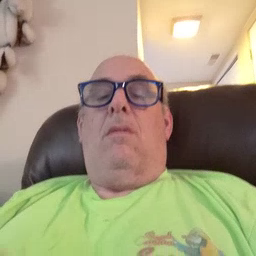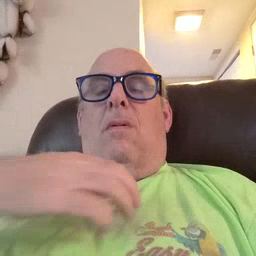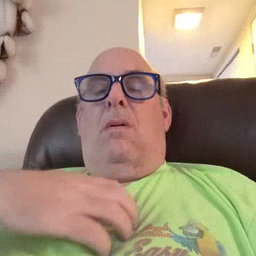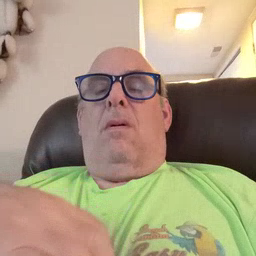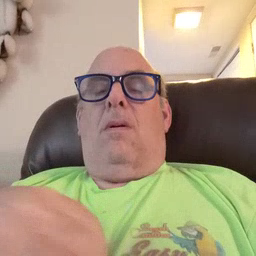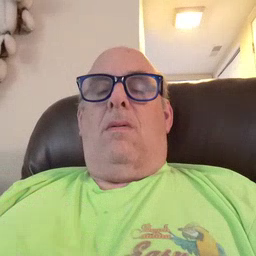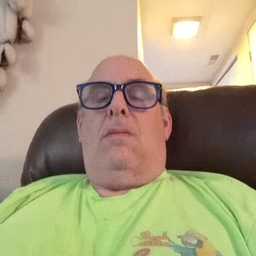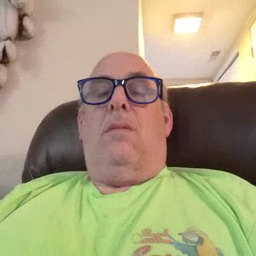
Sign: hungry